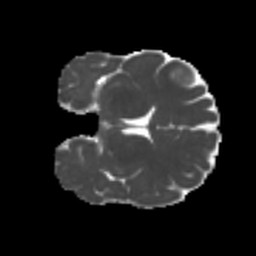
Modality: MD
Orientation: coronal
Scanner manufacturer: siemens
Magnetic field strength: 3 T
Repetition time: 4 s
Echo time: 0.0594 s